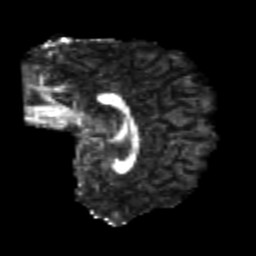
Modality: FA
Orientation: sagittal
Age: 20
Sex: male
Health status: healthy
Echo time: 0.074 s